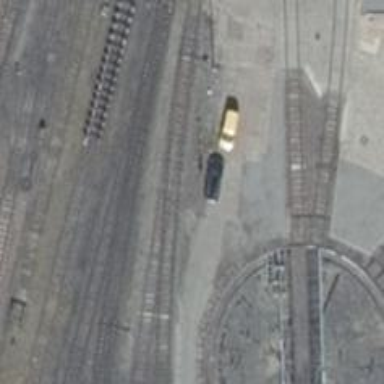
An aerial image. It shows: Railway switch.